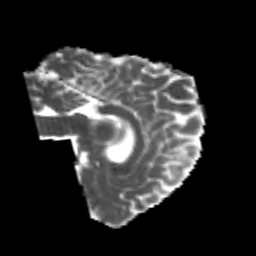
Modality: MD
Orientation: sagittal
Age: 23
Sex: female
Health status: healthy
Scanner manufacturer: philips
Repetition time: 7.388 s
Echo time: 0.08599 s